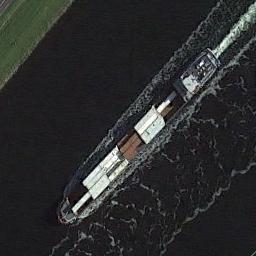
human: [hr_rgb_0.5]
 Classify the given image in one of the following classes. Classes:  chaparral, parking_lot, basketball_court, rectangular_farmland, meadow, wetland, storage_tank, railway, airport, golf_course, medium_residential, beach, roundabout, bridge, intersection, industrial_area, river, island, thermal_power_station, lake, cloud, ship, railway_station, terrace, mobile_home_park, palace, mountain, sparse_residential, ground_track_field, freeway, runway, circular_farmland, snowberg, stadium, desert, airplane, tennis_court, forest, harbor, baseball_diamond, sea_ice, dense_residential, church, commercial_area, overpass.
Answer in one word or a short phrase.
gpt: ship